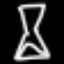
Label: hourglass